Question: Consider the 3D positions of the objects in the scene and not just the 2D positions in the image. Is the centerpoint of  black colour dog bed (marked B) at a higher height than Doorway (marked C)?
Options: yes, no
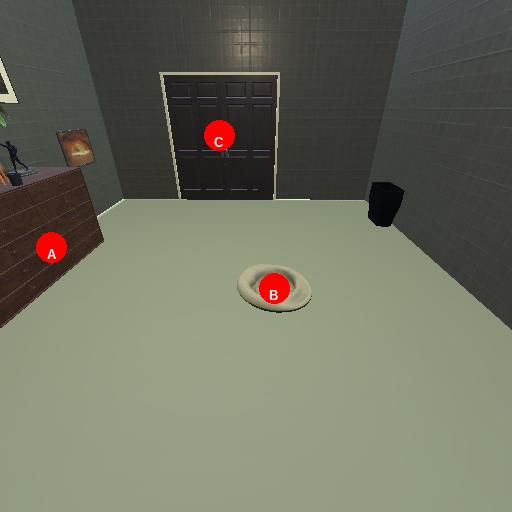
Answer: yes